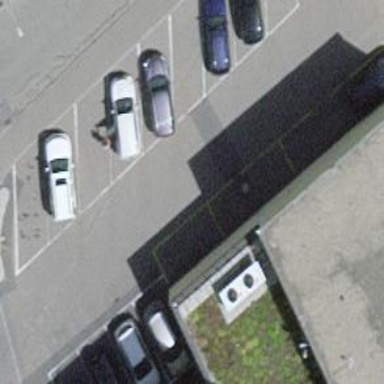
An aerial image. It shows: Street side parking area.